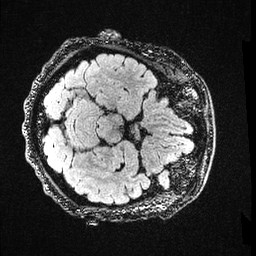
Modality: FLAIR
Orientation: axial
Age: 54
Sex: female
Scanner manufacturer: ge
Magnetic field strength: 3 T
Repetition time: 4.802 s
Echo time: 0.1167 s